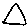
Label: triangle